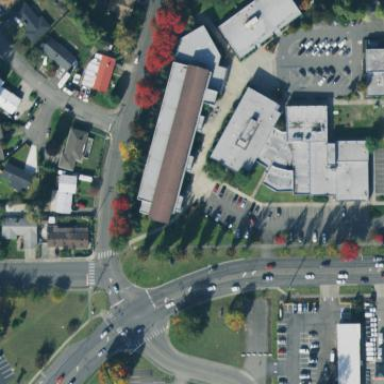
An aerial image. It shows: Pedestrian road.